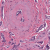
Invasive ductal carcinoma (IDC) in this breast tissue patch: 1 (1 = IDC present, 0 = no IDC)